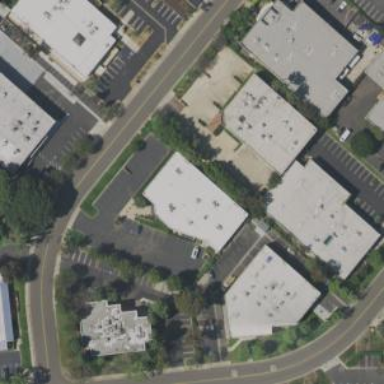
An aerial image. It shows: Commercial building.